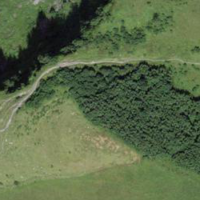
EUNIS habitat code: 23
Species observed at this site:
Arnica montana